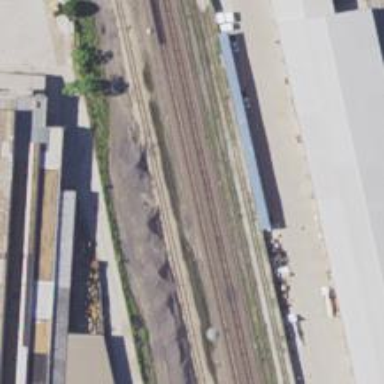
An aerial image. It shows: Railway siding for service.